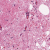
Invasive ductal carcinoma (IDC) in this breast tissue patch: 0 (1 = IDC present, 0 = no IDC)